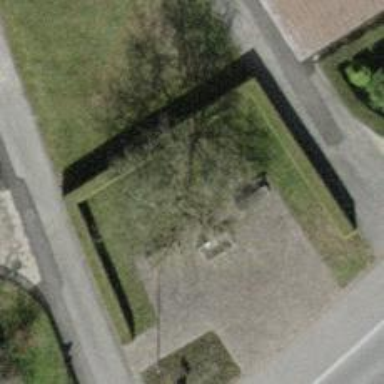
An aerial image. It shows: Broadleaved tree with lush leaves.